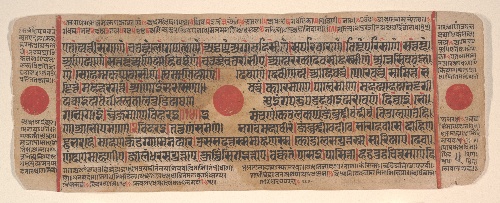
Artist: Bhadrabahu
Artist bio: Indian, died ca. 356 BCE
Date: 15th century
Object type: Folio
Classification: Paintings
Medium: Ink, opaque watercolor, and gold on paper
Culture: India (Gujarat)
Dimensions: (Average size .1–.71): 4 1/2 x 11 3/8 in. (11.4 x 28.9 cm)
Department: Asian Art
Credit line: Bequest of Cora Timken Burnett, 1956
Accession year: 1957
Repository: Metropolitan Museum of Art, New York, NY